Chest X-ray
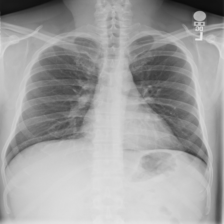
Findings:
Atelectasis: negative
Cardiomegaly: negative
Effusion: negative
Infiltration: negative
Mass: negative
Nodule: negative
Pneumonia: negative
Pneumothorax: negative
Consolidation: negative
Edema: negative
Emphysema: negative
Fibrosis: negative
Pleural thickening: negative
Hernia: negative